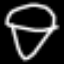
Label: diamond